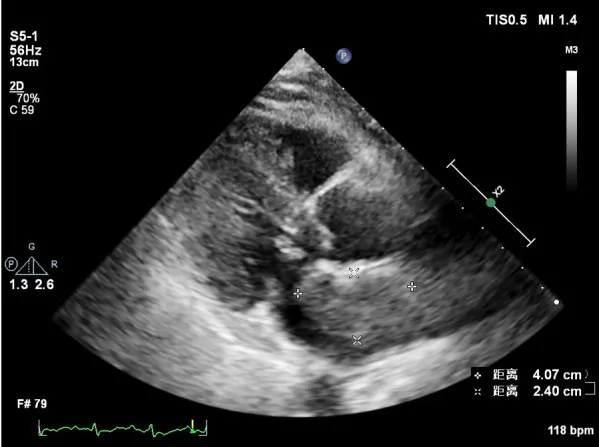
Recurrent tumor in the left atrium.
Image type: radiology (ultrasound)